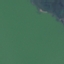
Land use / land cover: SeaLake